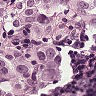
Metastatic tissue present: yes